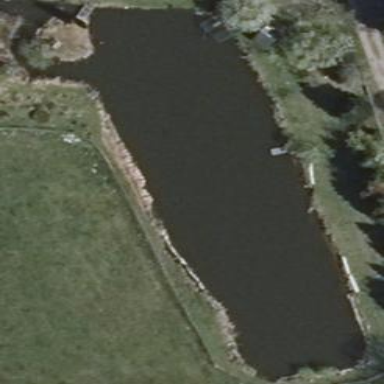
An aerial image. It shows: Pond with natural water.